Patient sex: M
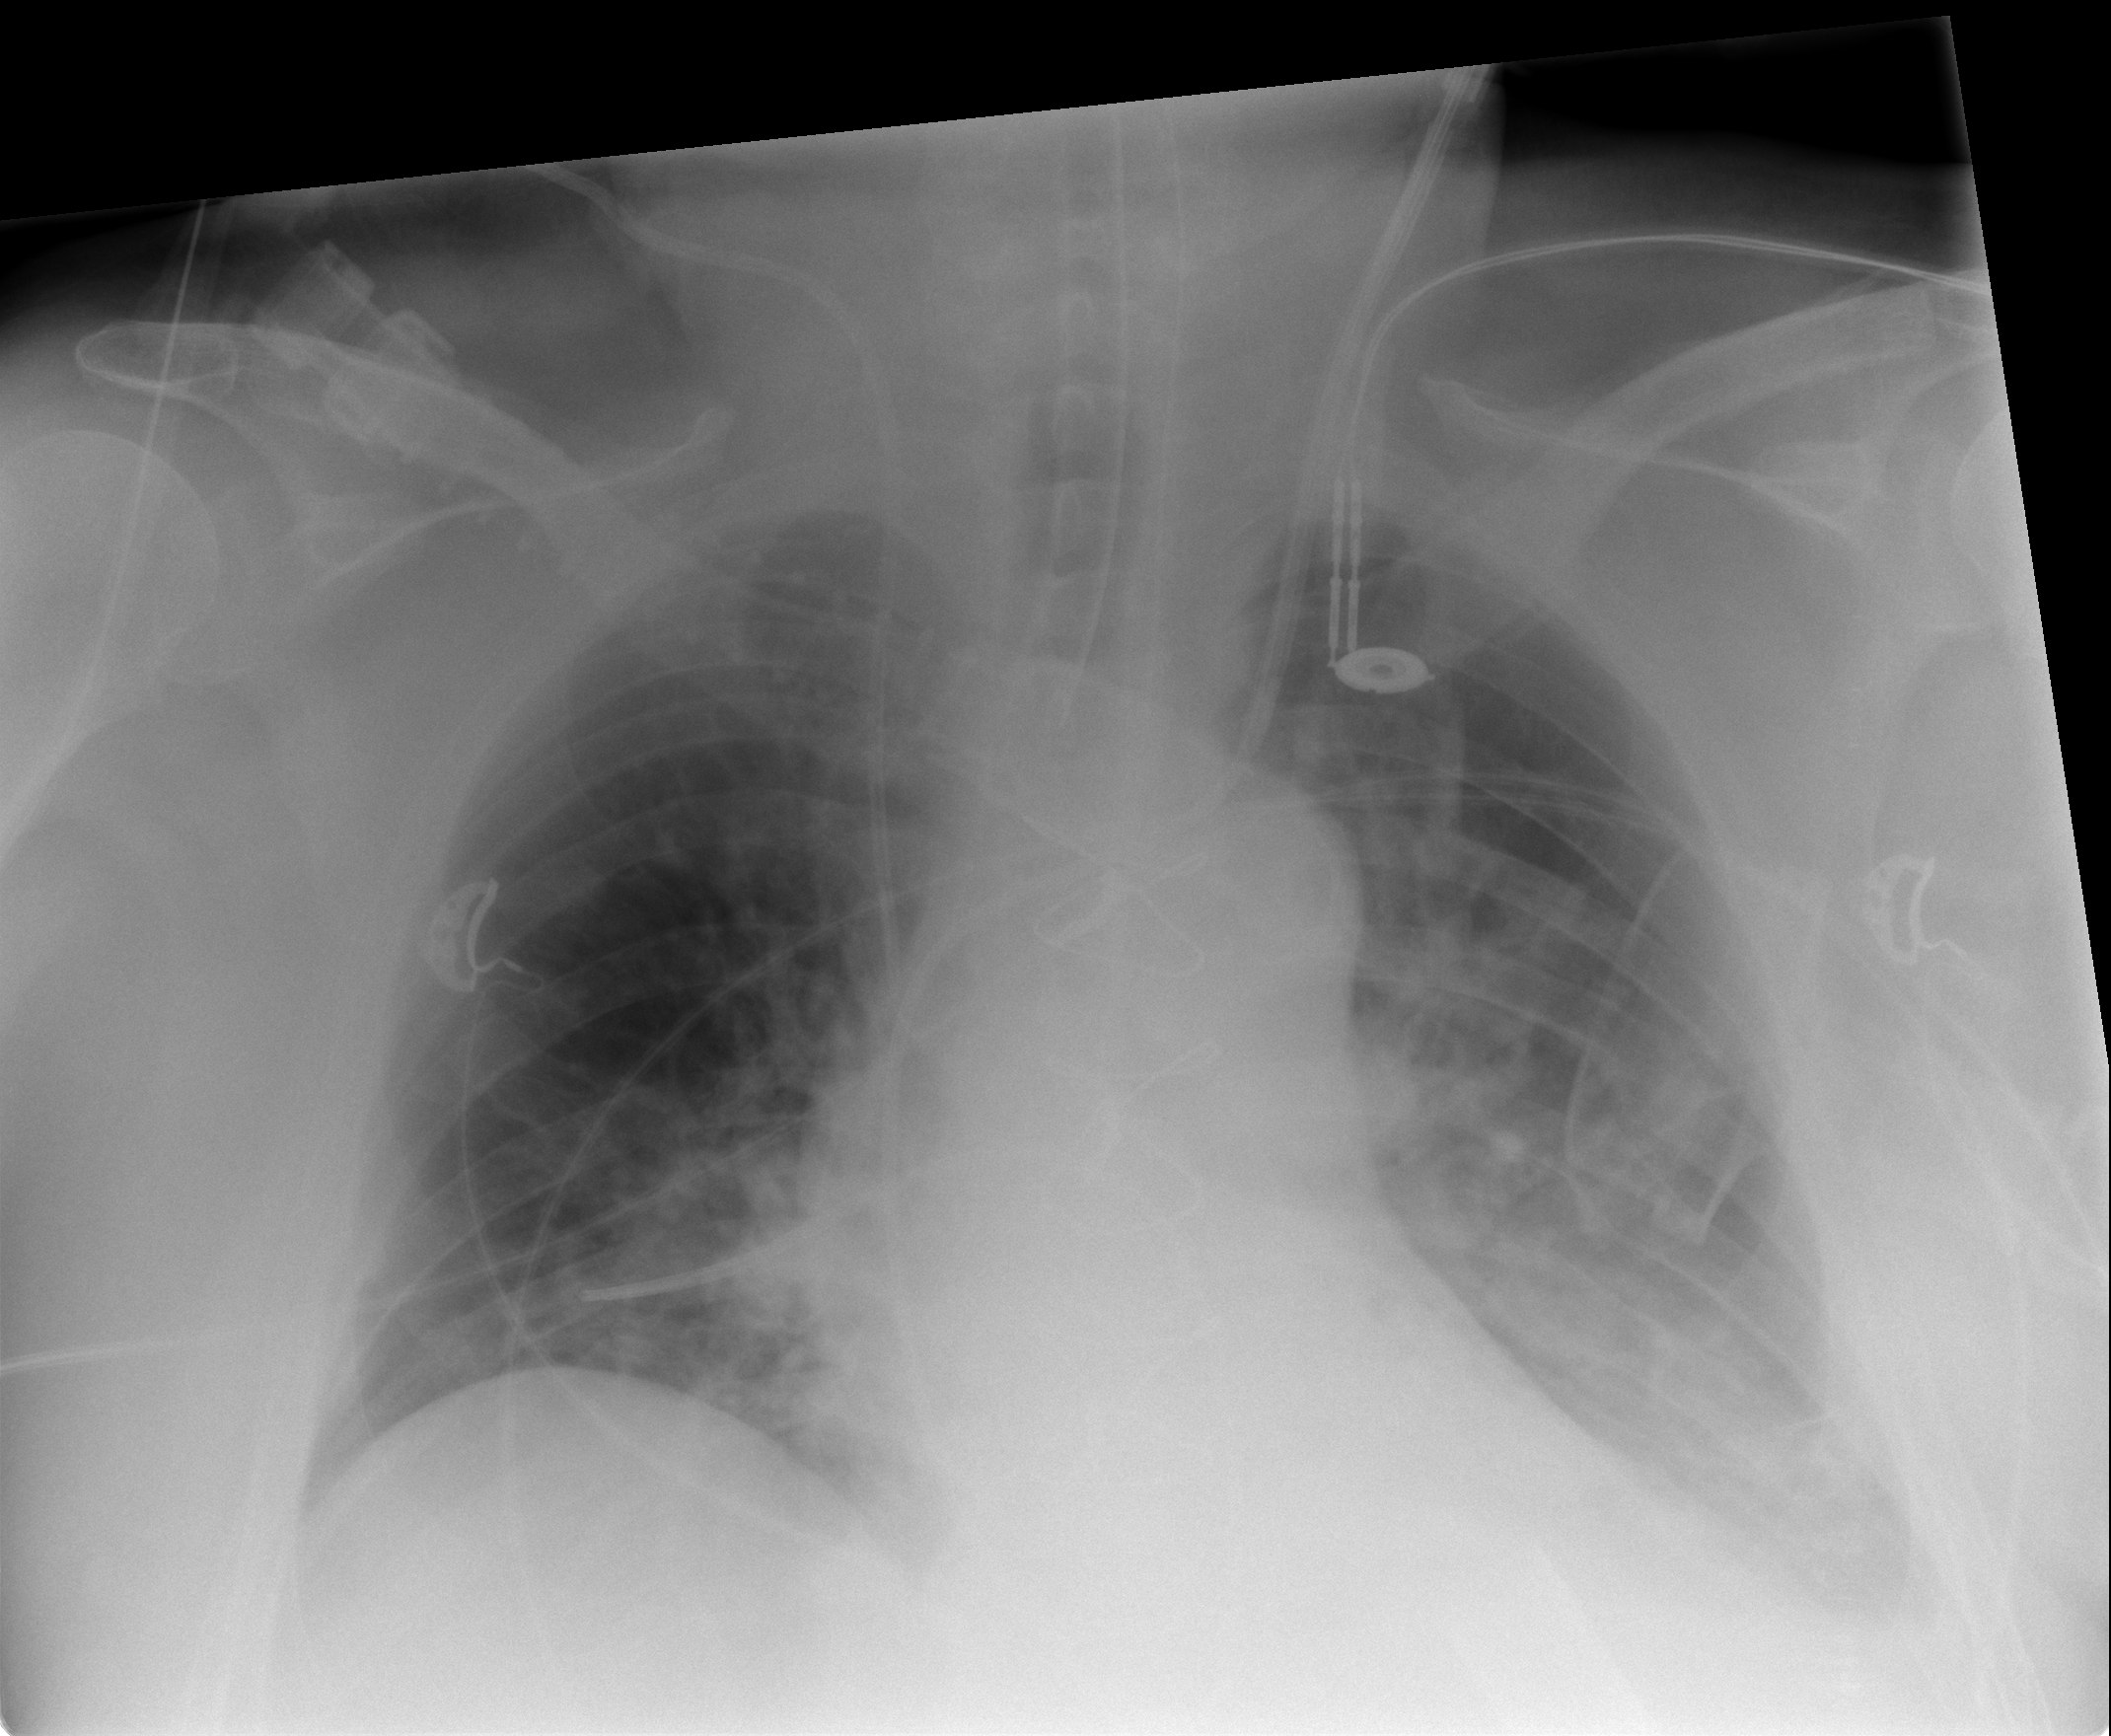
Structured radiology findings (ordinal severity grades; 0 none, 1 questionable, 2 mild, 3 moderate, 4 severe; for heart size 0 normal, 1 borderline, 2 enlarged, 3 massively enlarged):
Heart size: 1
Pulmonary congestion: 2
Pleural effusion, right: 0
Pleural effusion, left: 2
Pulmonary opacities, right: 1
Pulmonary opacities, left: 0
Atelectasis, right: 0
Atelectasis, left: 2